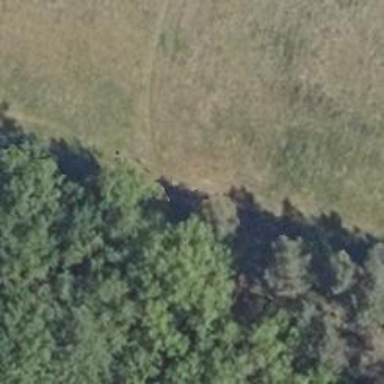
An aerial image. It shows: Path covered with grass.